Question: Recently I asked here, how to generate random numbers in hardware and was told to use an LFSR. It will be random but will start repeating after a certain value.
The problem is that the random numbers generated are so predictable that the next value can be easily guessed. For example check the simulation below:

The next "random" number can be guessed by adding the previous number with a +1 of itself. Can someone please verify if this is normal and to be expected.
Here is the code I used for the LFSR:
'''
module LFSR(
input clock,
input reset,
output [12:0] rnd
);
wire feedback = rnd[12] ^ rnd[3] ^ rnd[2] ^ rnd[0];
reg [12:0] random;
always @ (posedge clock or posedge reset)
begin
if (reset)
random <= 13'hF; //An LFSR cannot have an all 0 state, thus reset to FF
else
random <= {random[11:0], feedback}; //shift left the xor'd every posedge clock
end
assign rnd = random;
endmodule
'''
The location of the bits to XOR are picked up from here: <URL>
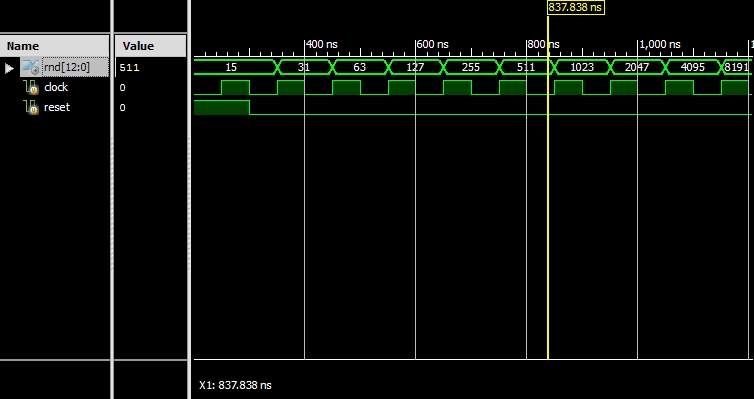
Answer: LFSR only generates random bit per clock. It doesn't generate a new (in your case) 13-bit number each cycle. The other 12 bits in 'rnd' are just the old random values, so it will not appear very random.
If you need a 13-bit random number, then you must either sample LFSR every 13 cycles, or put 13 LFSR in parallel with different seeds, and use the 13 zero bits as your random number.